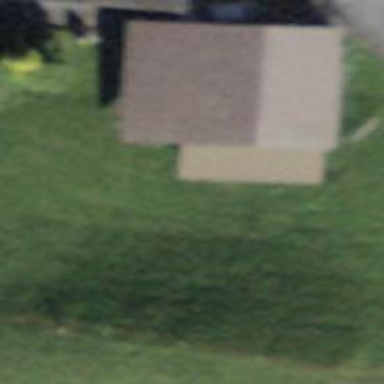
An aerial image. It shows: Shed.